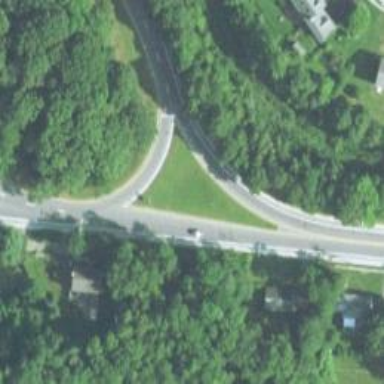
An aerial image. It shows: Circular junction with primary link highway.